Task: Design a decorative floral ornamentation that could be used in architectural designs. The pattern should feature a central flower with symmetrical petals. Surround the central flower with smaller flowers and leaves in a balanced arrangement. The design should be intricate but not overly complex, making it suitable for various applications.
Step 627:
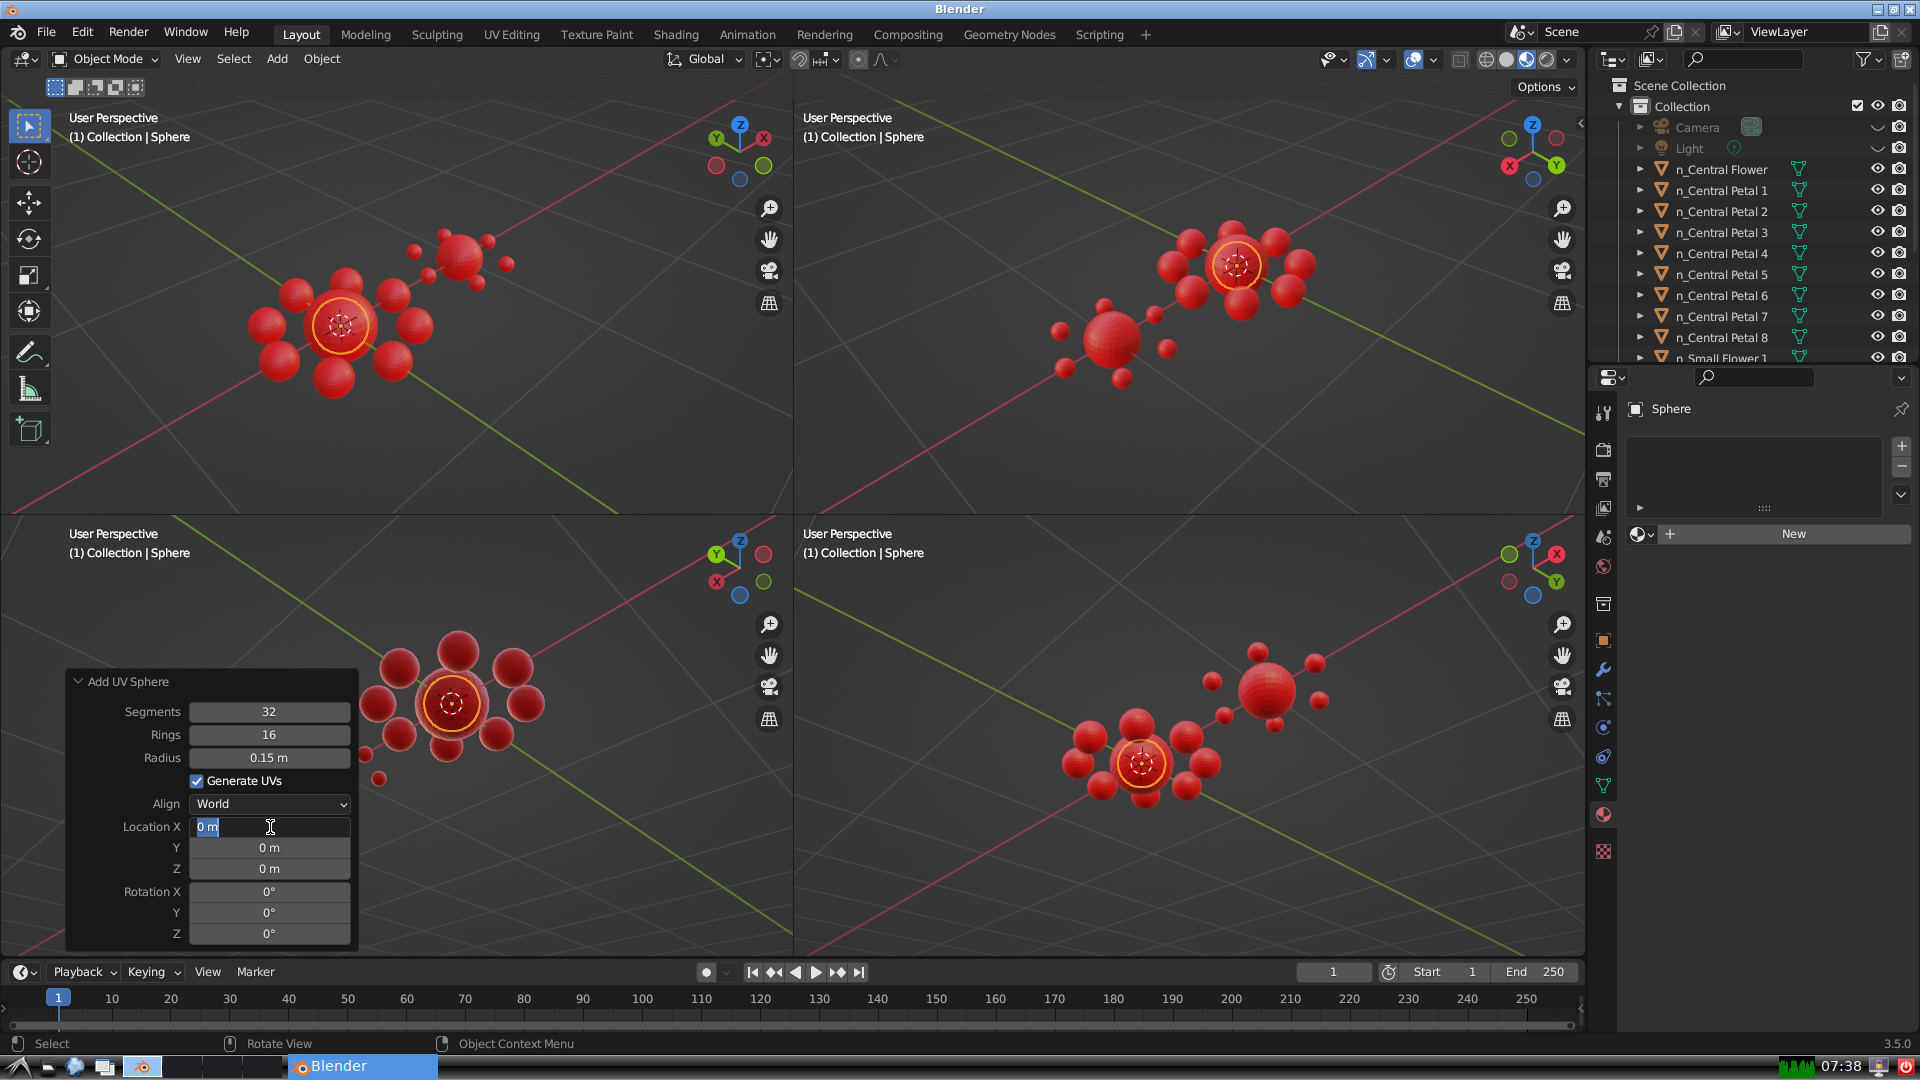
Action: input_text: 6.123233995736766e-17